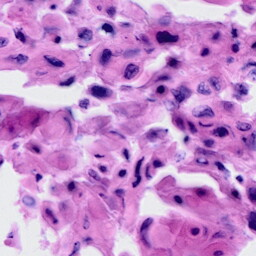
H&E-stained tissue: Cervix